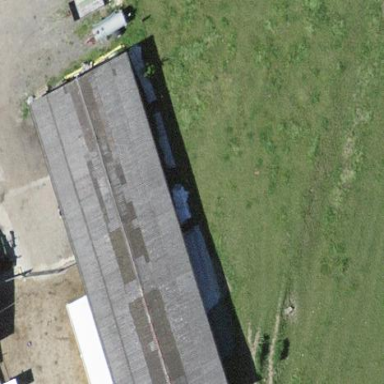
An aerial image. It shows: Barn.